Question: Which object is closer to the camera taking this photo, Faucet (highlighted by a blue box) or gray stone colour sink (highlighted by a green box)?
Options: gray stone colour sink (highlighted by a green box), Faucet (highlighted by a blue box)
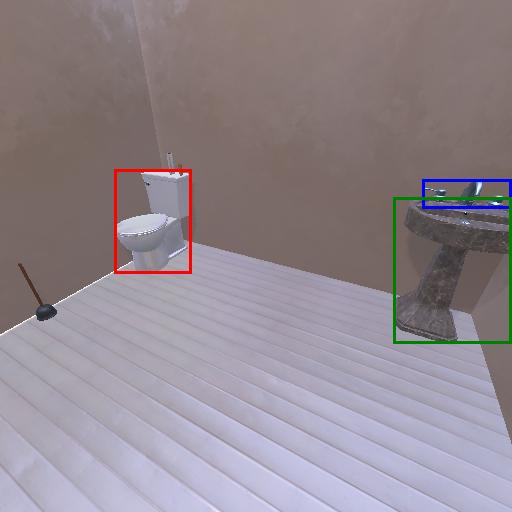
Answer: gray stone colour sink (highlighted by a green box)